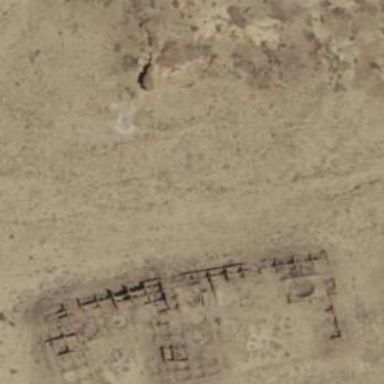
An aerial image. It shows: Archaeological site with historical significance.